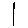
Label: square